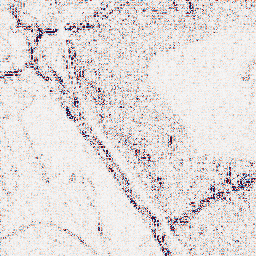
Category: wavelet
Decomposition family: wavelet_dwt
Decomposition parameters: wavelet: db4
level: 1
Upsampling method: cubic_mitchell
Upsampling parameters: scale: 2
Upsampling scale: 2